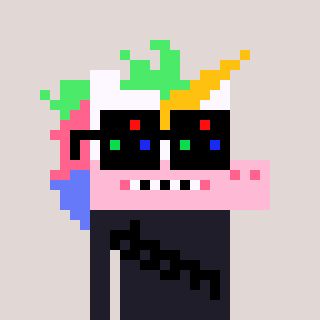
a pixel art character with square black sunglasses, a unicorn-shaped head and a grayscale-colored body on a warm background